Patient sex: F
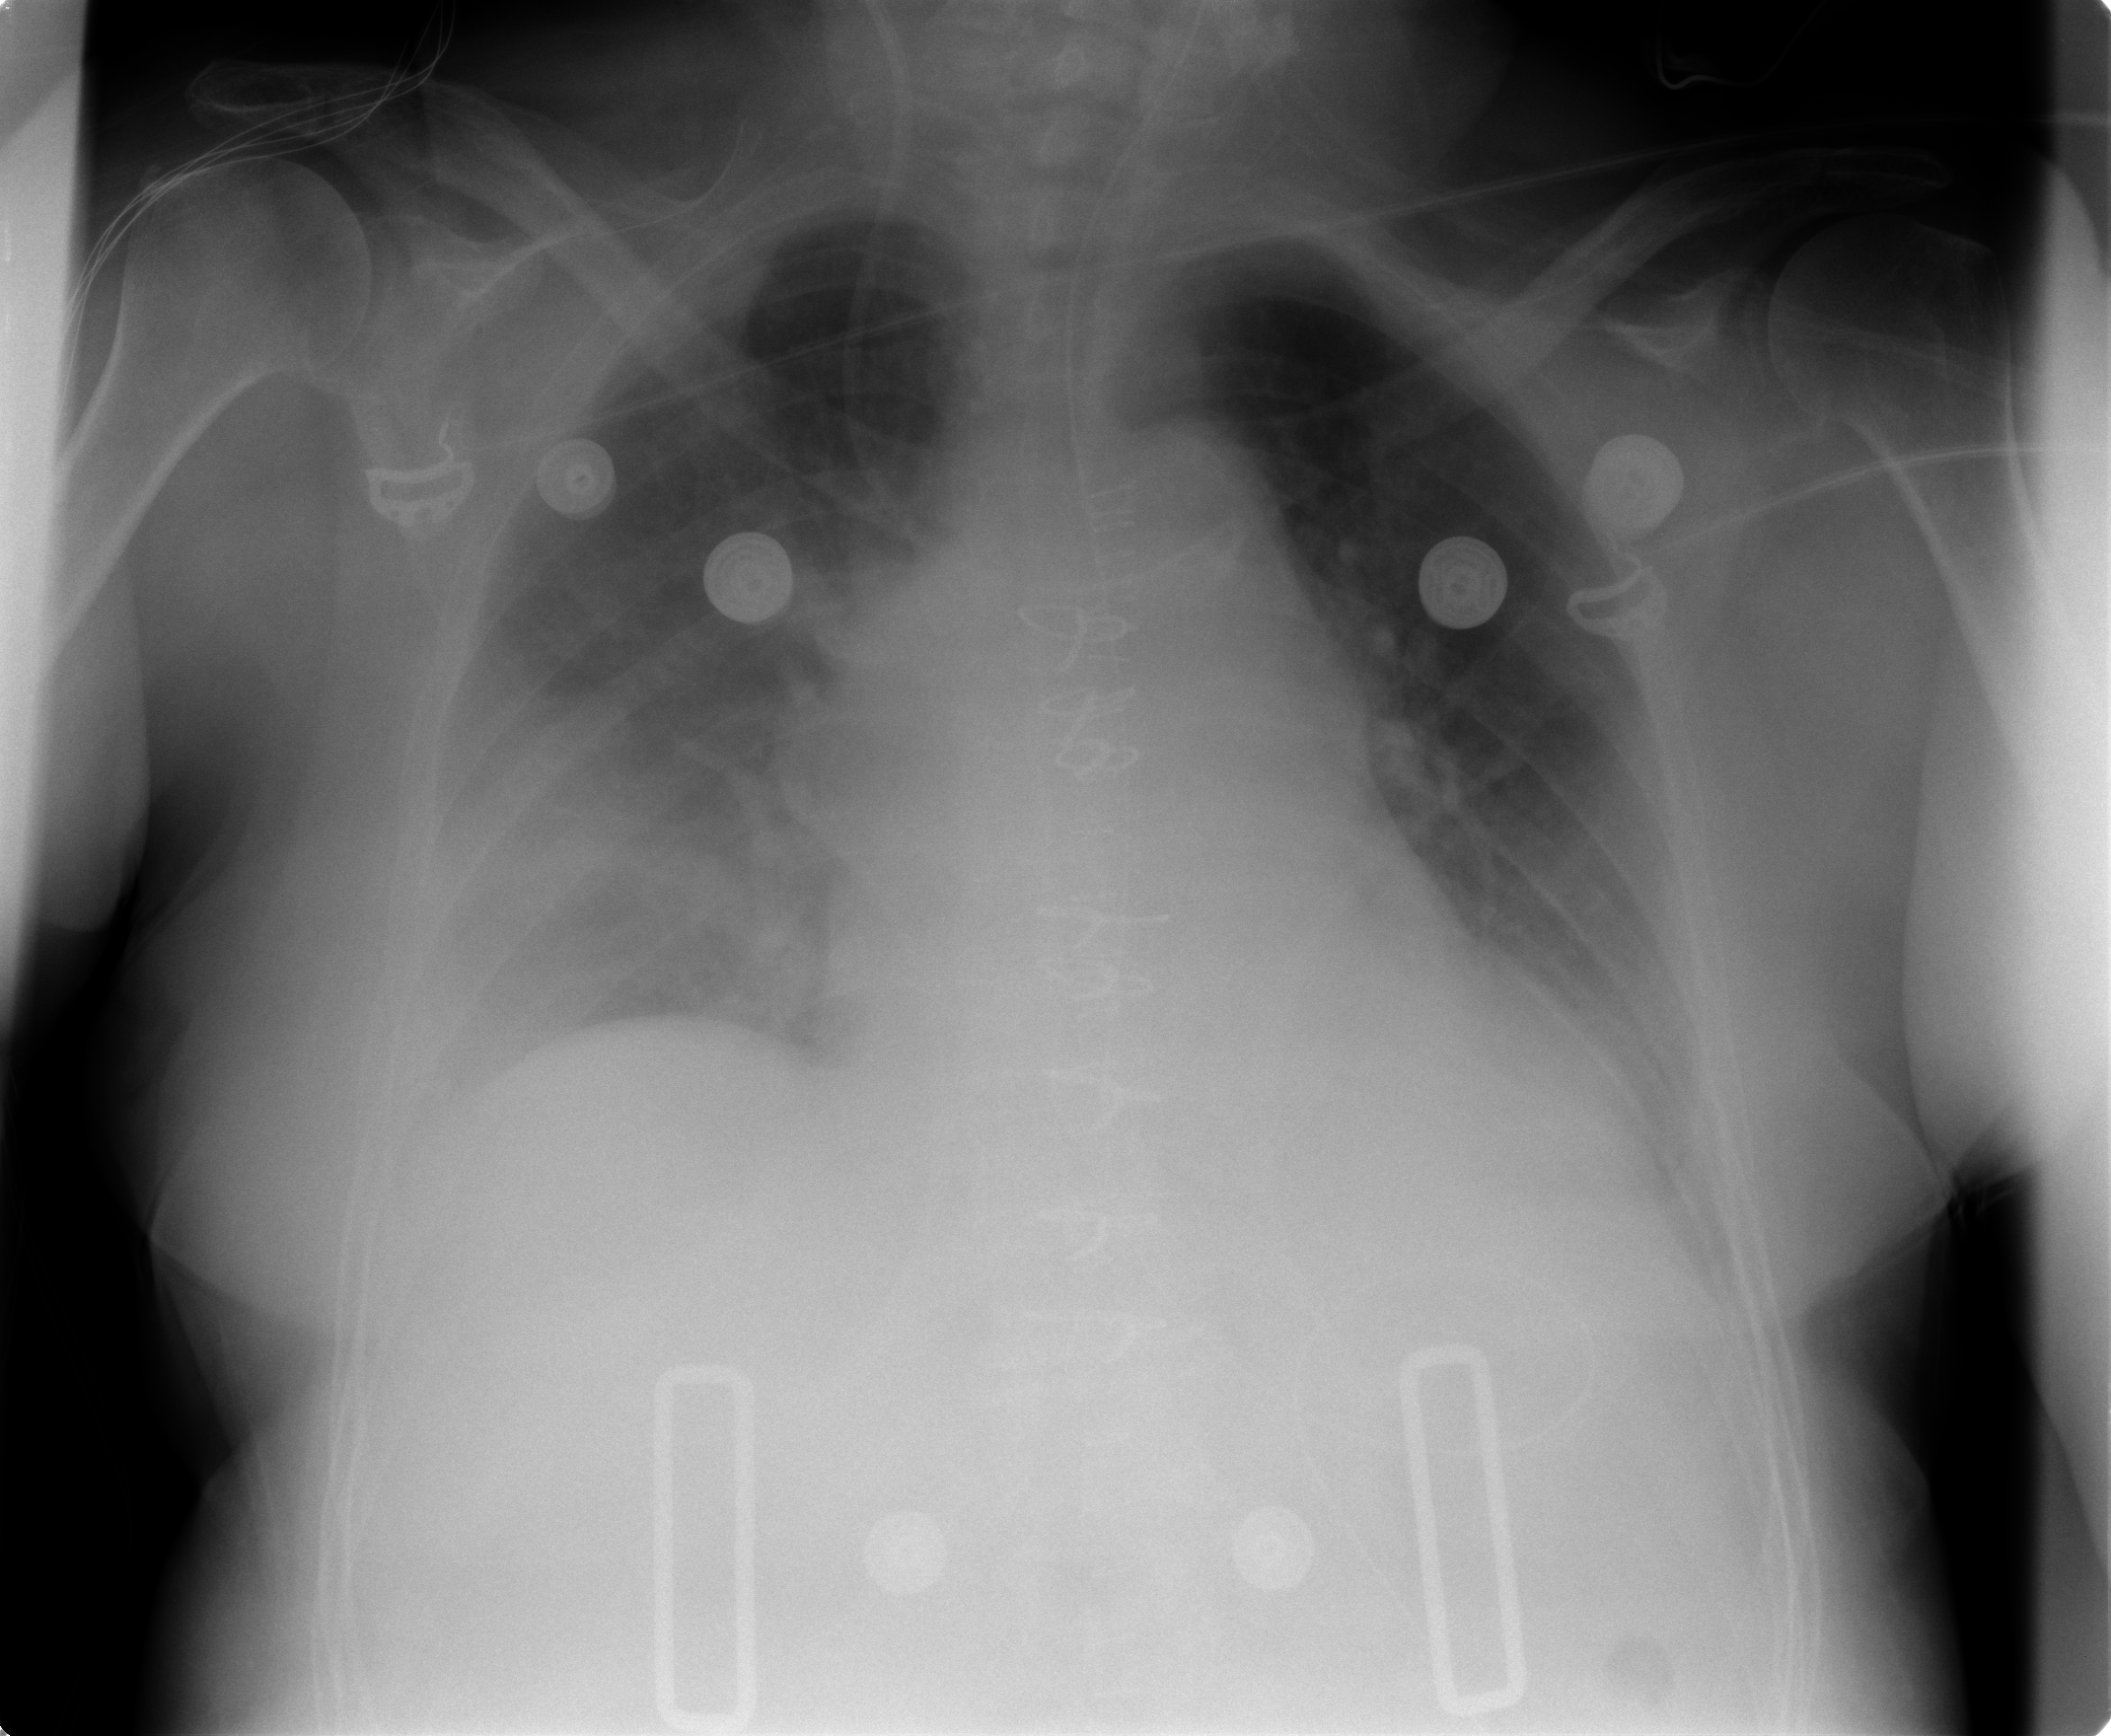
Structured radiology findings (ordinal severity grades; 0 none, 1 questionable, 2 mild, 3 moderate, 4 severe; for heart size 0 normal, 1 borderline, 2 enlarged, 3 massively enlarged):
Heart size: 0
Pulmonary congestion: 2
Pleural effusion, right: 2
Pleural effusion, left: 2
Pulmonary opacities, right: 2
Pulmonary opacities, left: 1
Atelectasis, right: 3
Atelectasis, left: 2